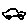
Label: car